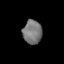
Tissue: lung
Cell type: Others
Senescence score: 0.2396
Nuclear area (px): 449
Mean DAPI intensity: 118.739